Chest X-ray. View position: PA
Patient age: 67
Patient sex: M
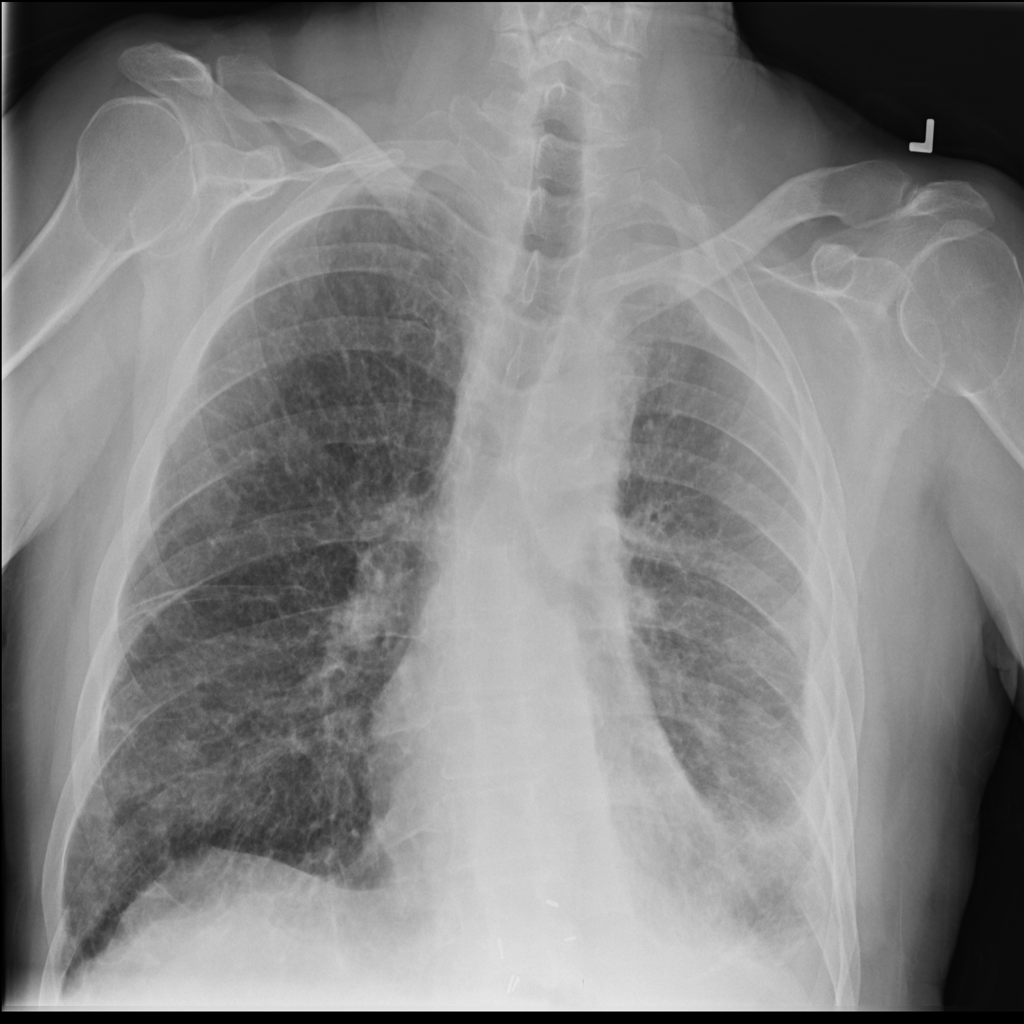
Finding: Pneumothorax